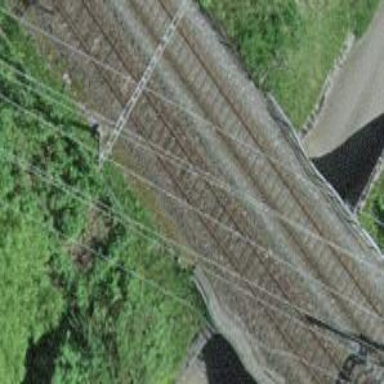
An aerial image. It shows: Single-track railway bridge with contact lines for electrification.